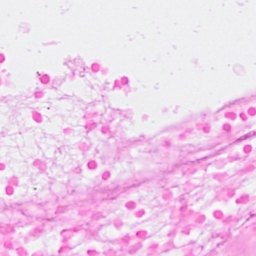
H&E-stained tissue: Breast